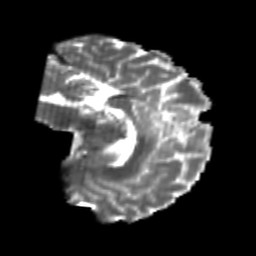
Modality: T2w
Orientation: sagittal
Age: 25
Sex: female
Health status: healthy
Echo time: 0.074 s